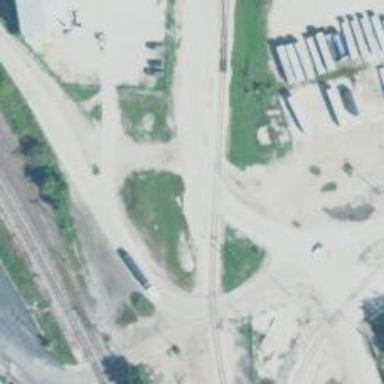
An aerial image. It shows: Level crossing along the railway.